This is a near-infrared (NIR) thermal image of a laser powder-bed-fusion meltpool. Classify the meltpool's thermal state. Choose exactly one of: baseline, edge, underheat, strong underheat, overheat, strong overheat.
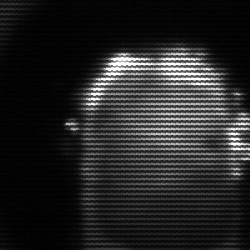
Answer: baseline